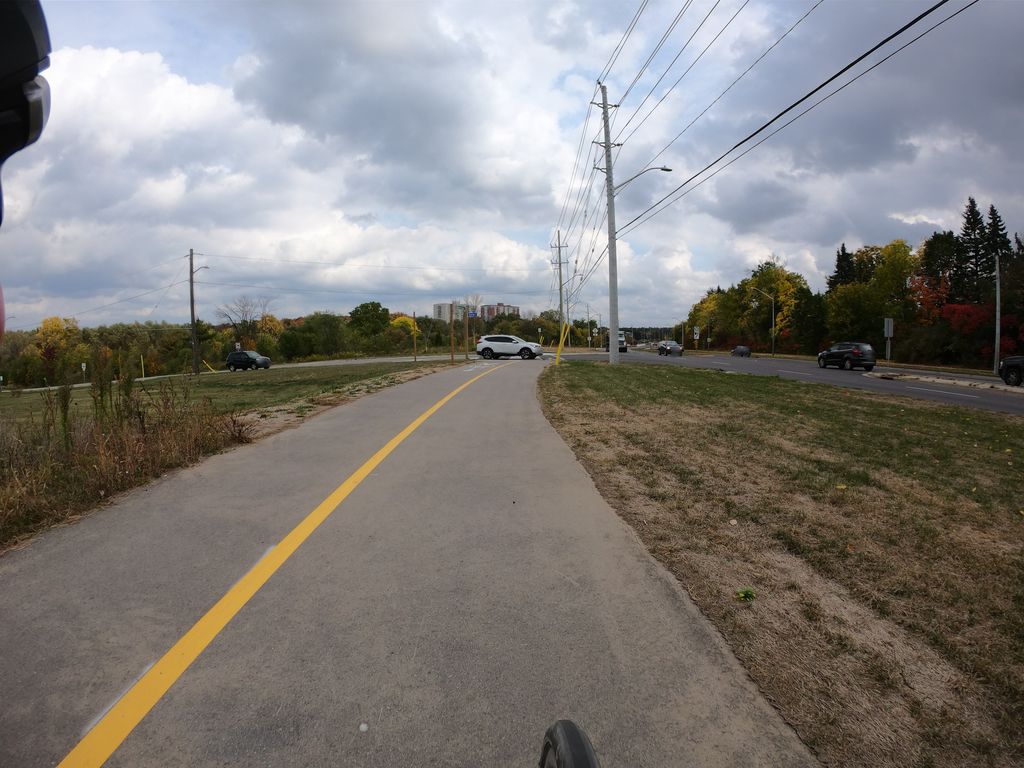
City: kitchener-waterloo